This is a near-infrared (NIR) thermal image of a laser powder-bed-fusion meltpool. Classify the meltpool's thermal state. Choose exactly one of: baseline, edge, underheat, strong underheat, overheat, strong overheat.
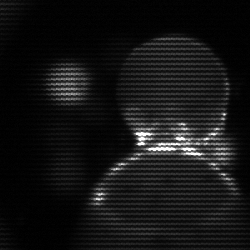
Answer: edge